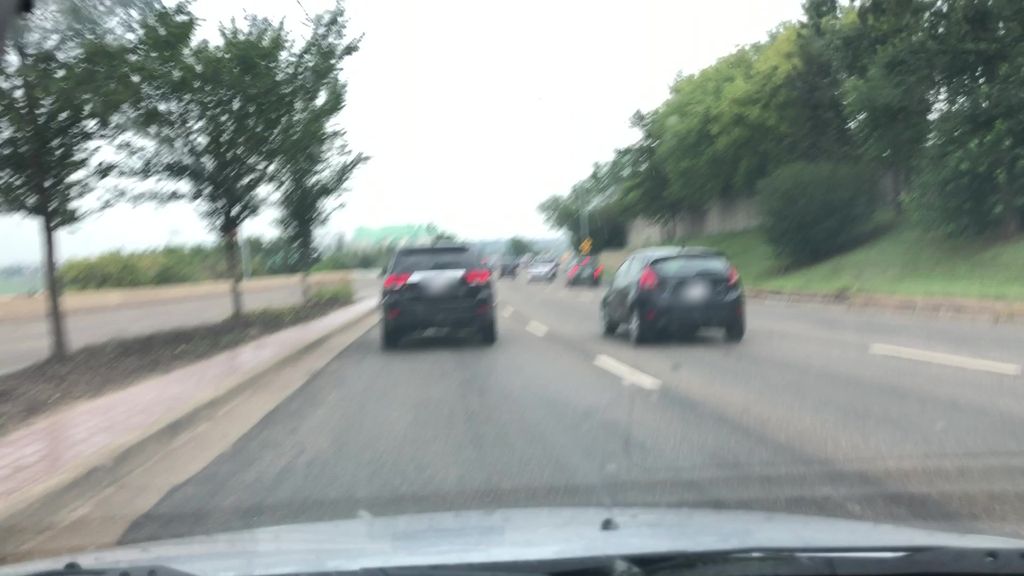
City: edmonton